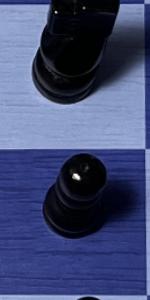
Label: Pawn_Black